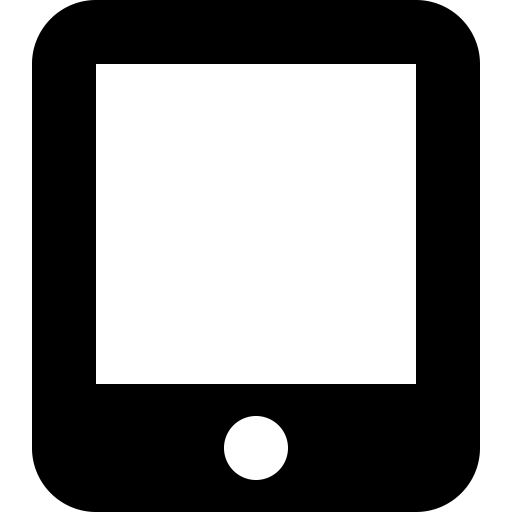
Tags: icon, FontAwesome, fa-icon, solid, tablet, screen, button